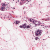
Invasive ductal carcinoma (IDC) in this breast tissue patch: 0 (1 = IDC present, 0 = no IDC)